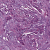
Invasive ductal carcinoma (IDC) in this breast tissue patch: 1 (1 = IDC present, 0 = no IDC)